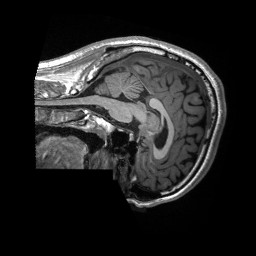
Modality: T1w
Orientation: sagittal
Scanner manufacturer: siemens
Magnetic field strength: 3 T
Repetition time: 2.3 s
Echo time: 0.00232 s